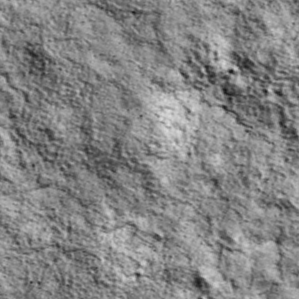
Label: non_frost